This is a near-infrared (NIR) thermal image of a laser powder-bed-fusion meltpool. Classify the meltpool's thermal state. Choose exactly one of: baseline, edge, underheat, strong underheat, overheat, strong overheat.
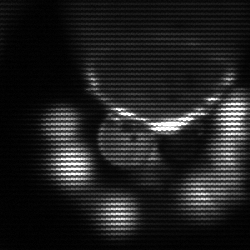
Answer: edge